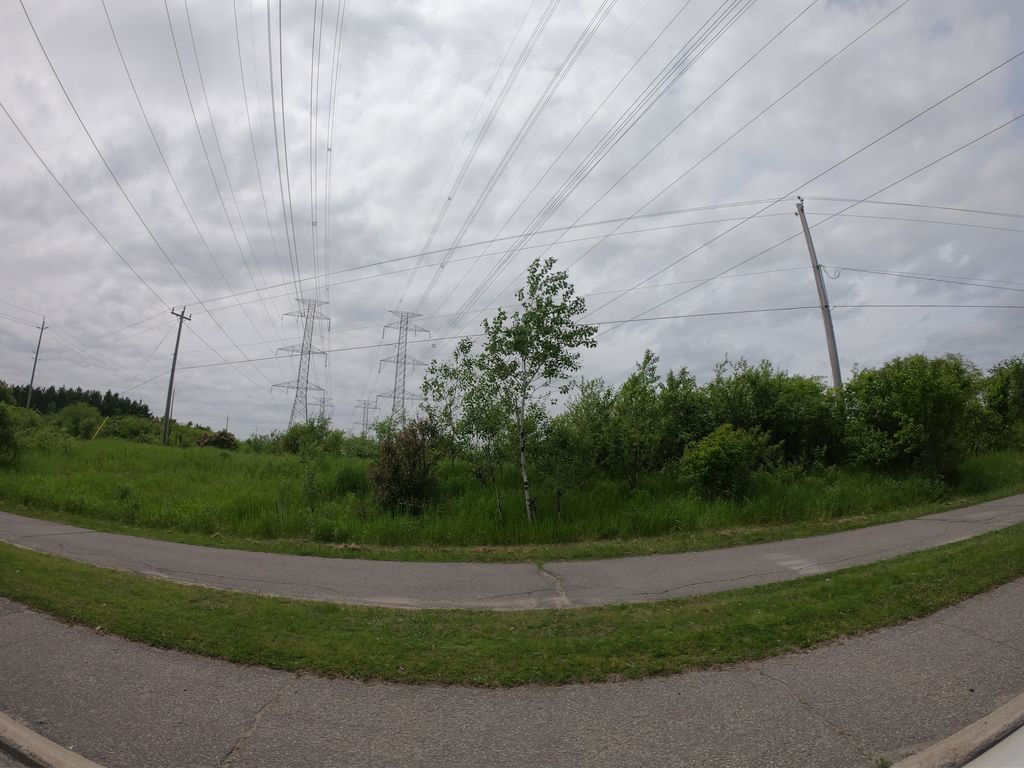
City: ottawa-gatineau